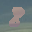
Label: 8